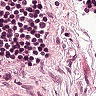
Metastatic tissue present: no